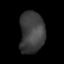
Tissue: lung
Cell type: Others
Senescence score: 0.2314
Nuclear area (px): 1015
Mean DAPI intensity: 62.119